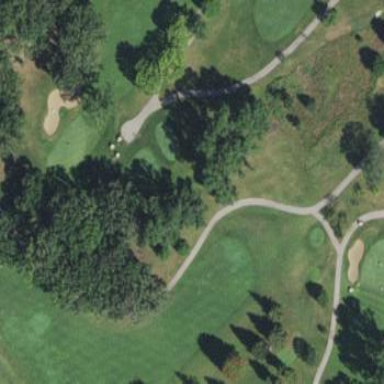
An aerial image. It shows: Grassy area designated as golf fairway.